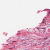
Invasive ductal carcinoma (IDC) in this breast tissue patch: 1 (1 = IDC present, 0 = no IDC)